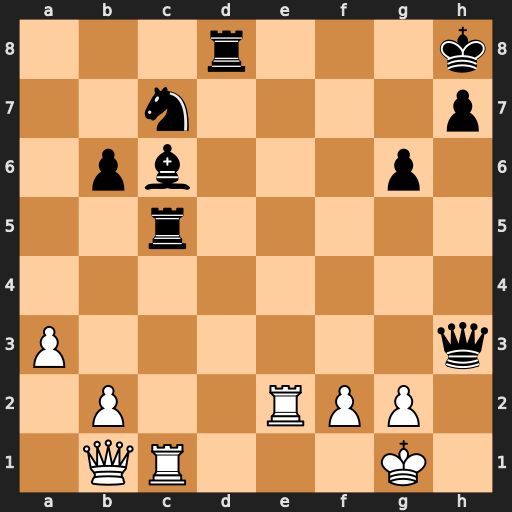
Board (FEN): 3r3k/2n4p/1pb3p1/2r5/8/P6q/1P2RPP1/1QR3K1
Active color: w
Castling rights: -
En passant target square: -
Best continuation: gxh3 Rg5+ Kh2